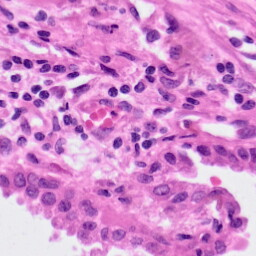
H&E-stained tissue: Lung